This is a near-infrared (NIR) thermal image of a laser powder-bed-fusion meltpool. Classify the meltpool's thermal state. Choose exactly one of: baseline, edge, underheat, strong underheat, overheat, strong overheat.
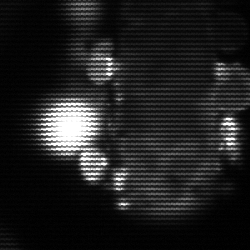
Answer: strong underheat